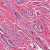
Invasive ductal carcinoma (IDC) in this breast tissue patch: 0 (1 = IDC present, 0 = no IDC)